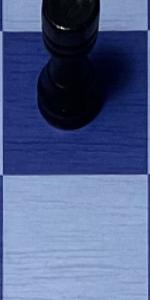
Label: Empty